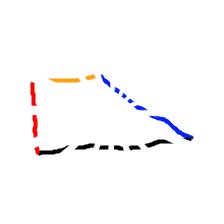
Shape: trapezoid